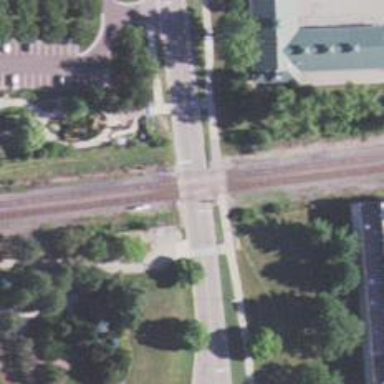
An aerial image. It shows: Level crossing along the railway.